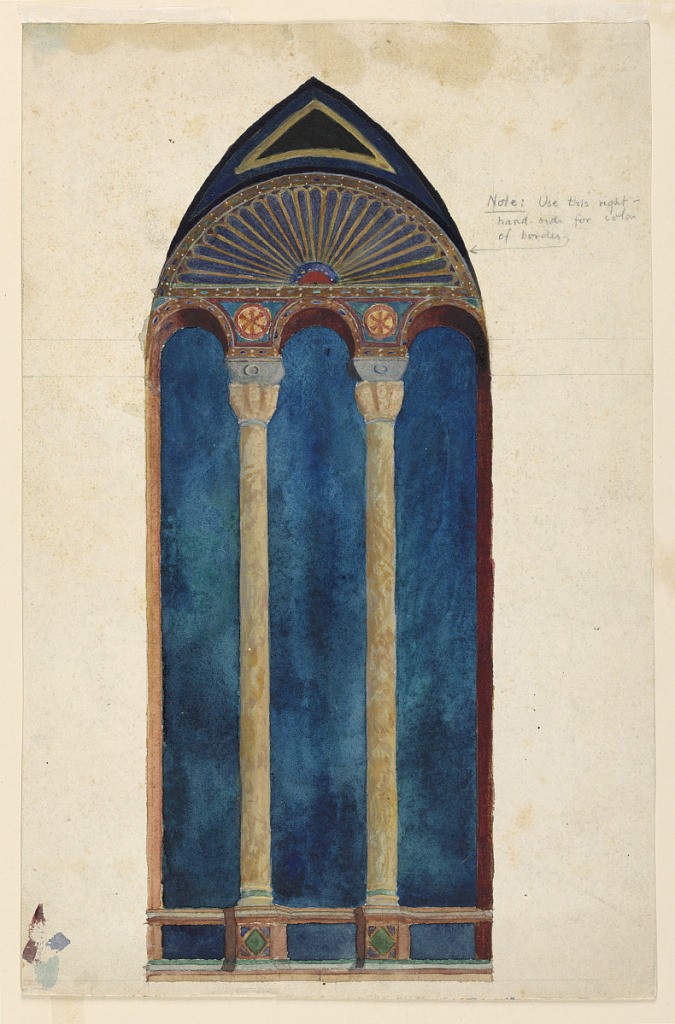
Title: Design for a Window for the Paulist Fathers' Church
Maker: John La Farge, American, 1835–1910
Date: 1877–80
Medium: Graphite and watercolor on paper
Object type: Drawing
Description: A triple-arched window (possibly for a gallery), with mosaics intended in the spandrels, of fan pattern.